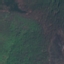
Label: Forest